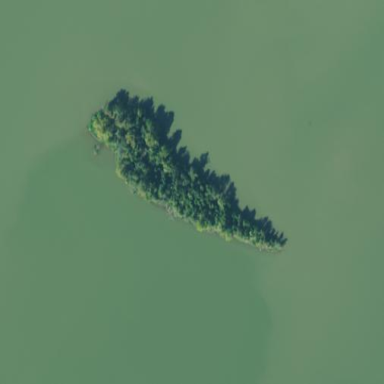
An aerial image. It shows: Islet.